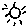
Label: sun